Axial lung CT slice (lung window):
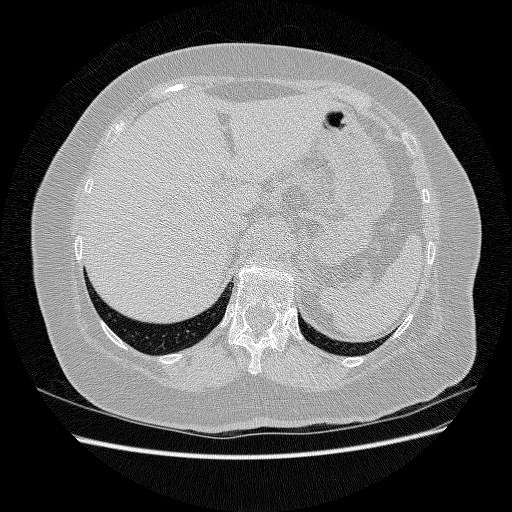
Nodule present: no